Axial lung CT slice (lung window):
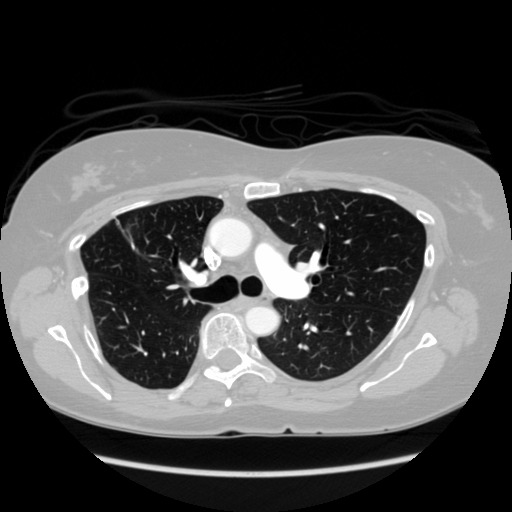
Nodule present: no